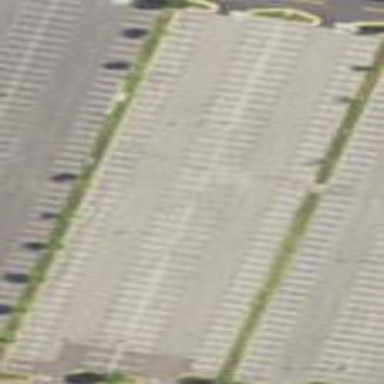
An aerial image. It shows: Parking area with asphalt surface.